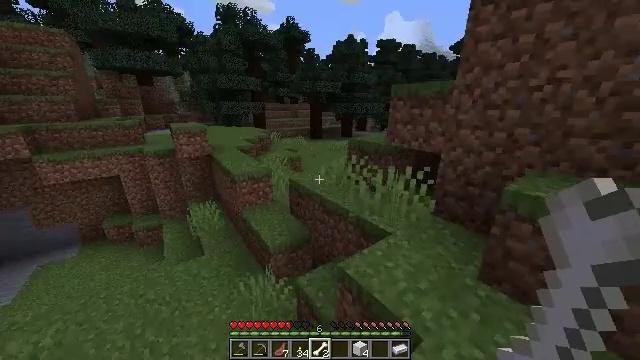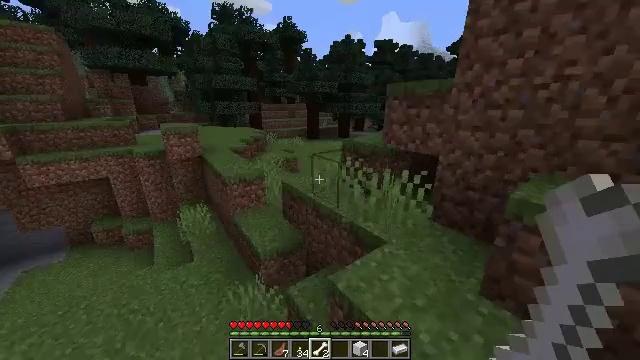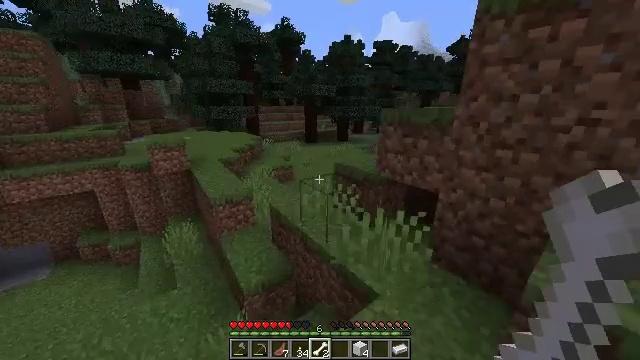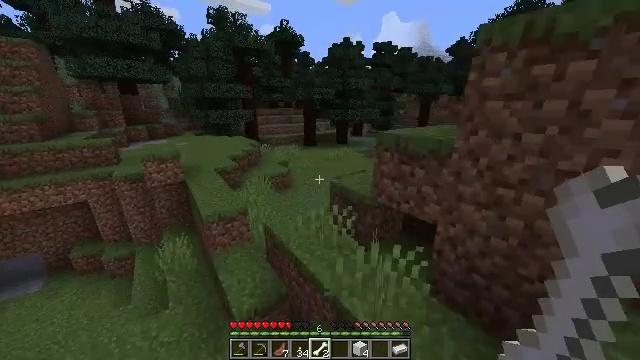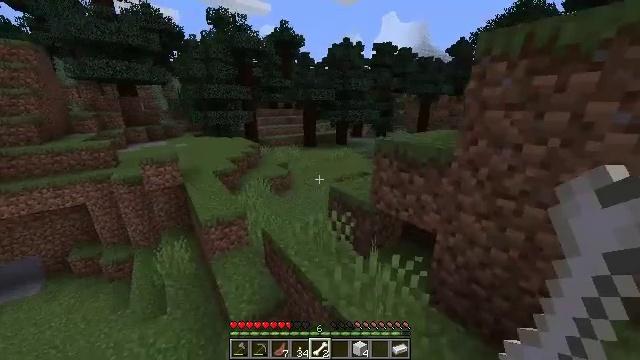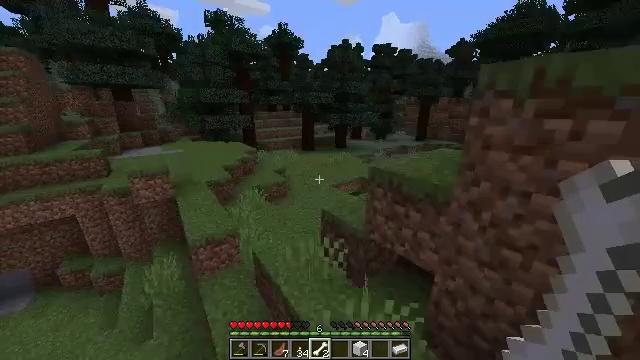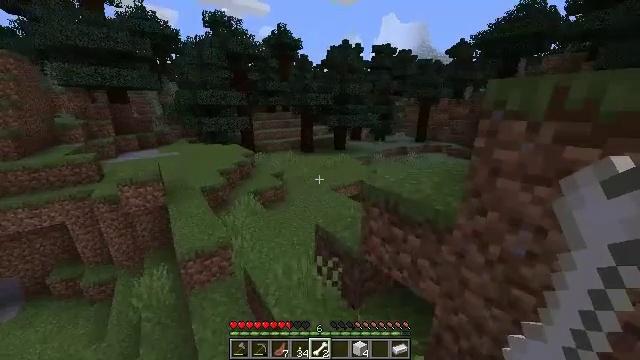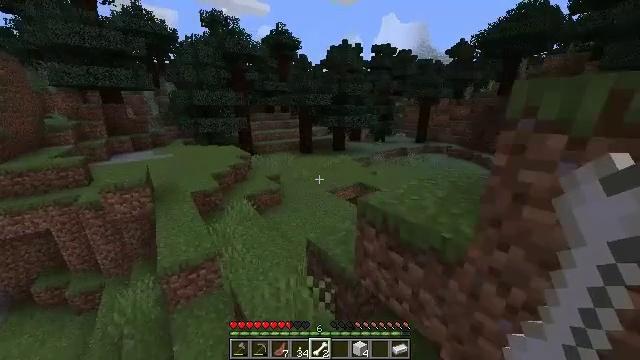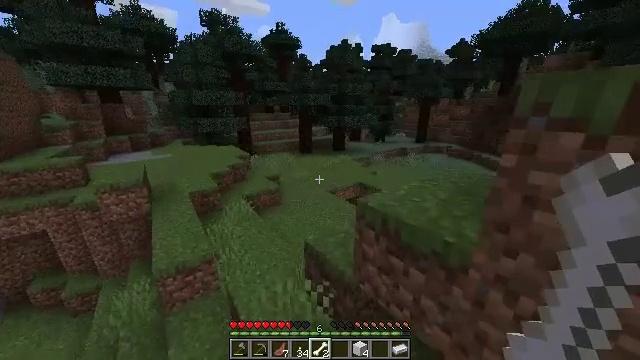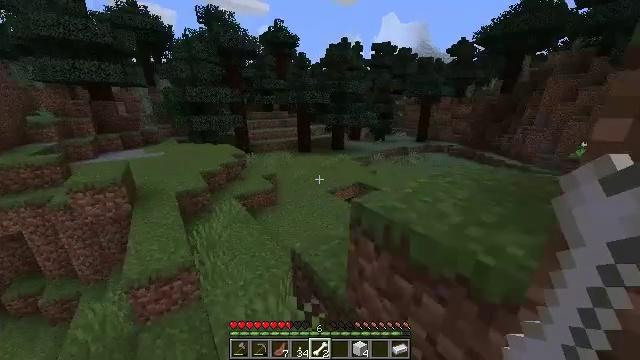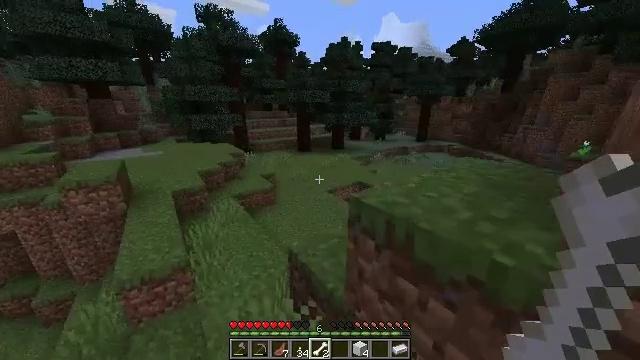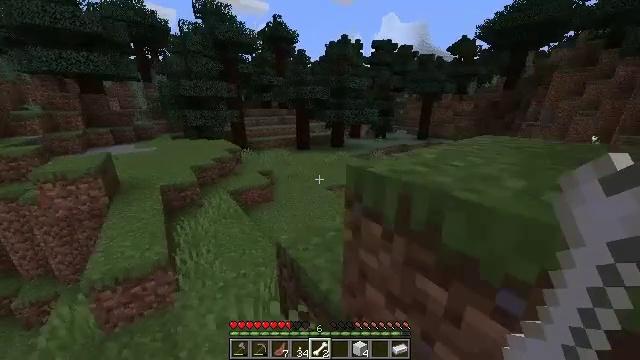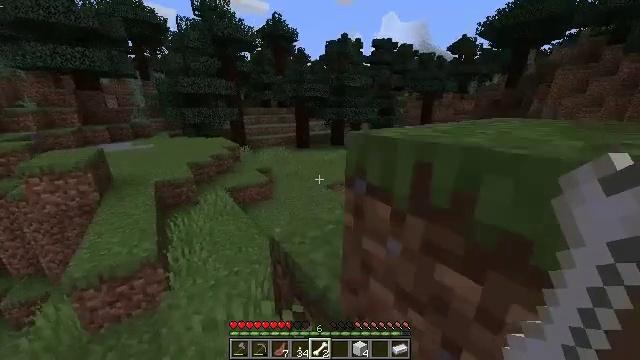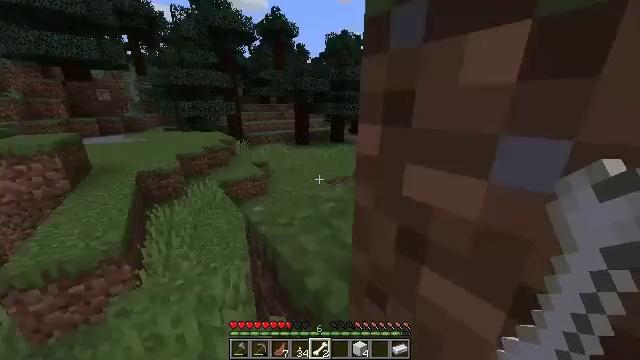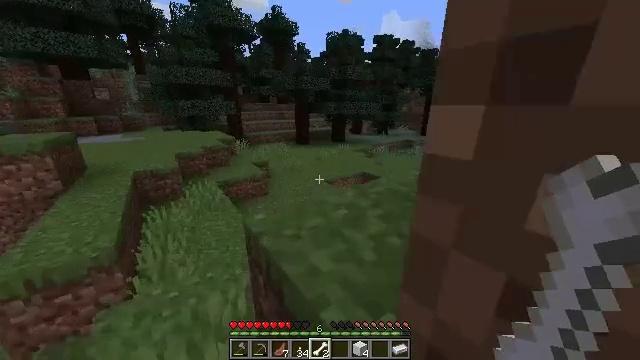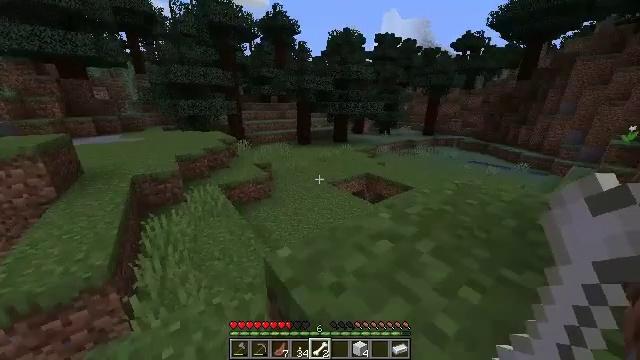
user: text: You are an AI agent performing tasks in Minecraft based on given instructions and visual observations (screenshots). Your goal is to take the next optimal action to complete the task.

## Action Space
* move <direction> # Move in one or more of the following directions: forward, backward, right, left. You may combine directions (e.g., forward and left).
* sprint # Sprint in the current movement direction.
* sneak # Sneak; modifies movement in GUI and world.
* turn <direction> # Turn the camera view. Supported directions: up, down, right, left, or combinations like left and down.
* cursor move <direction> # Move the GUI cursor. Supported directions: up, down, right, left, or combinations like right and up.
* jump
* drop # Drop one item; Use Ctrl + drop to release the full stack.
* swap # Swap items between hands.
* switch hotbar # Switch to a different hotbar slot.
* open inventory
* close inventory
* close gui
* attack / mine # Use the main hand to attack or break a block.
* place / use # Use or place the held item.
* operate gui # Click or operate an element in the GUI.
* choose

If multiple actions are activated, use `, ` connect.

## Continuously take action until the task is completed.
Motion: motion action
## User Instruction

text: Harvest the large fern for decoration.
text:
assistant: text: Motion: move forward and move right
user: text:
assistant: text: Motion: move forward and move right, jump
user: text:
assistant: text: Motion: move forward and move right, jump
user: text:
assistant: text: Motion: move forward and move right, jump
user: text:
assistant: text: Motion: move forward, jump
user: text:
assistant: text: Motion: move forward, jump
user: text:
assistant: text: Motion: move forward, jump
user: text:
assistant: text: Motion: move forward, jump
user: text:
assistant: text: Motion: move forward
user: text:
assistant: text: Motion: move forward
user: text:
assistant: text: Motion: move forward and move left
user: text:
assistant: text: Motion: move forward and move left
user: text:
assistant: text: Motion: move forward and move left
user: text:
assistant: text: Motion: move forward and move left
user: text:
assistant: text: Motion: move forward and move left
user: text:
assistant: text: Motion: move forward and move left
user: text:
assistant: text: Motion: move forward
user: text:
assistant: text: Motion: move forward
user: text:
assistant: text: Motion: move forward, turn left
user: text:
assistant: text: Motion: move forward, turn left
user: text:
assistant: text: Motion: move forward, turn left
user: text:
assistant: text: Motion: move forward, turn left
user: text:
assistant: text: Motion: move forward, turn left
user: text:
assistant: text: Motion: move forward and move left, turn left
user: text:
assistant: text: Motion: move forward and move left, turn left
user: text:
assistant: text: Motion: move forward and move left, turn left and up
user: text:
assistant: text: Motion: move forward
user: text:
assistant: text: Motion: move forward
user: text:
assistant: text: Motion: move forward
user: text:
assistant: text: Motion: move forward